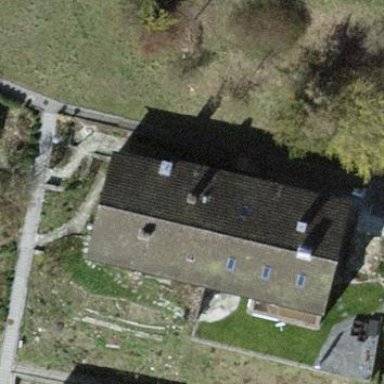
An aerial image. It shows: Semi-detached house.